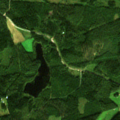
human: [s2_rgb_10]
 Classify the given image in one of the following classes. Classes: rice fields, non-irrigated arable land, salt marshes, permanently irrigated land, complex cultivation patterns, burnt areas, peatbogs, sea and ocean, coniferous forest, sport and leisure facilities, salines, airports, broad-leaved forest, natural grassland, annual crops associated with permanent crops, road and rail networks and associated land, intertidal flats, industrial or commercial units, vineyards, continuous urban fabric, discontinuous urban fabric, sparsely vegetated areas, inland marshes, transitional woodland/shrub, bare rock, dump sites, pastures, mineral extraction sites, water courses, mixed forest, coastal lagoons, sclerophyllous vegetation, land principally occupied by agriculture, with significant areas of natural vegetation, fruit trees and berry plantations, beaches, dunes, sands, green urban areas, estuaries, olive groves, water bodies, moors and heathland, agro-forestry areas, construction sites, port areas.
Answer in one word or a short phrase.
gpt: land principally occupied by agriculture, with significant areas of natural vegetation, coniferous forest, mixed forest, transitional woodland/shrub